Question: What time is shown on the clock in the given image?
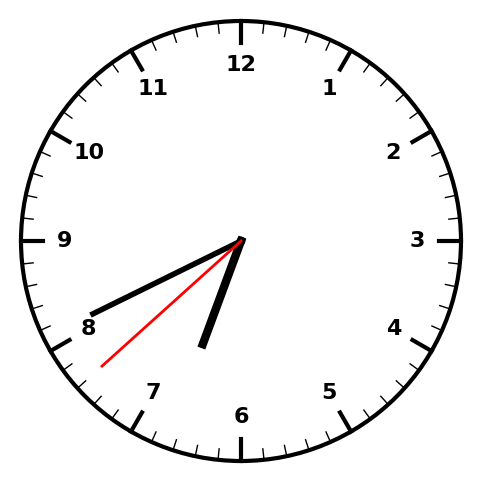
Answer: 06:40:38